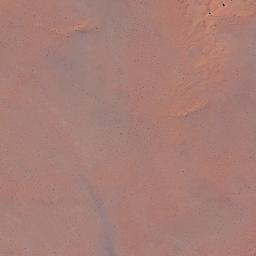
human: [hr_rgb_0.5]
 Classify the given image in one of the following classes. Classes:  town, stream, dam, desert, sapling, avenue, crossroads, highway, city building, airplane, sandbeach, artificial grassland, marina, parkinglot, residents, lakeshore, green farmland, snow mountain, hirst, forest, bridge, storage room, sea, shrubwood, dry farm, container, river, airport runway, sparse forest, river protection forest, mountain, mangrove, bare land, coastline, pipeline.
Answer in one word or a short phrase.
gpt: desert